Field crop: maize
Growth stage: 2
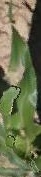
Species: maize